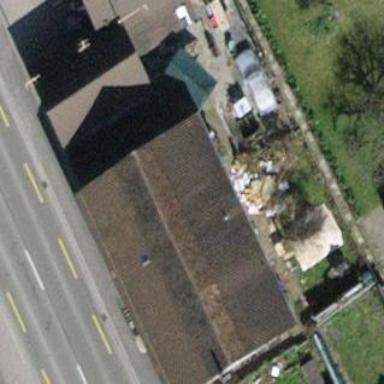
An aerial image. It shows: Building.